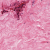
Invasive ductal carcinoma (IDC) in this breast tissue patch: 0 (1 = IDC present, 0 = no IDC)